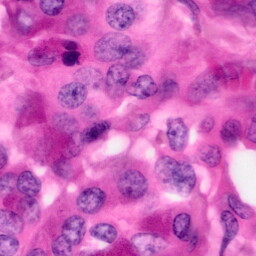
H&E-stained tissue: Pancreatic